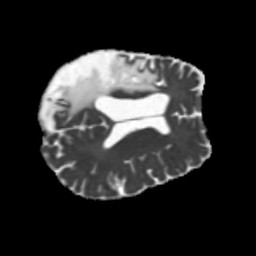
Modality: MD
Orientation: axial
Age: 43
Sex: male
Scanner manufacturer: siemens
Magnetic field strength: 3 T
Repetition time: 5.25 s
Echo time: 0.08 s